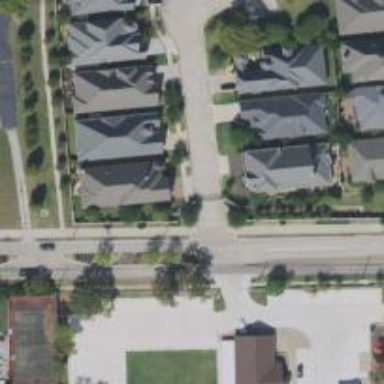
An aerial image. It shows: Secondary road with separate sidewalk.